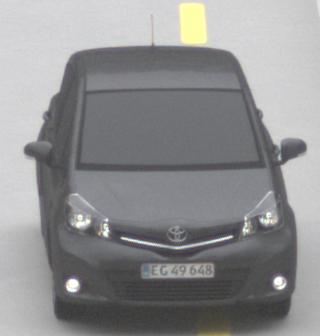
Make: Toyota
Model: Yaris 1.0
Detailed model: Yaris (XP9)
Model produced from: 2009/01
Model produced until: 2010/10
Doors: 3
Color: gray
Road condition: dry road
Daytime: midday
Contrast: low contrast